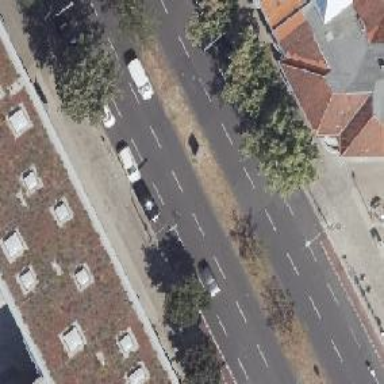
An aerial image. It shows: Secondary road with asphalt surface.